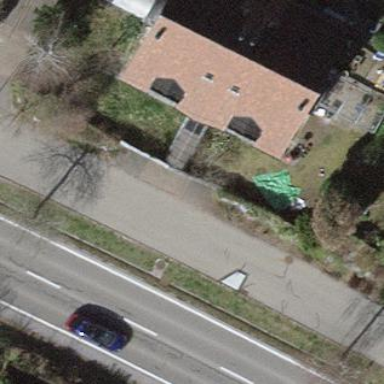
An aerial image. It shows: Terrace building.